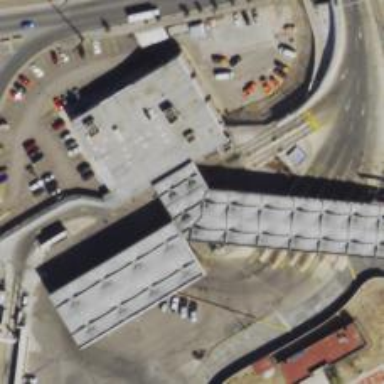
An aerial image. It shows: Border control barrier.